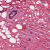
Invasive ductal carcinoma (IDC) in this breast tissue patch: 1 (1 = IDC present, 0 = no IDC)